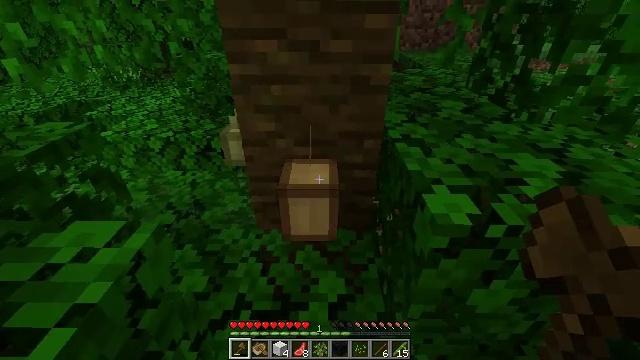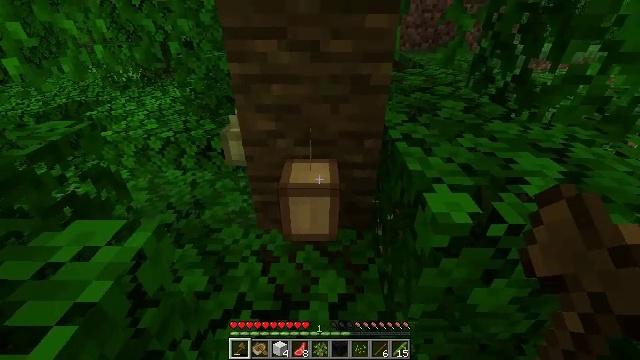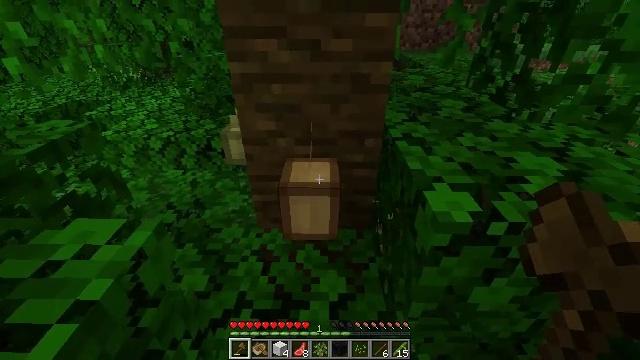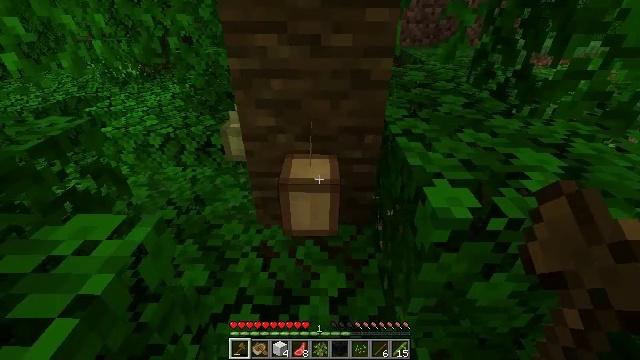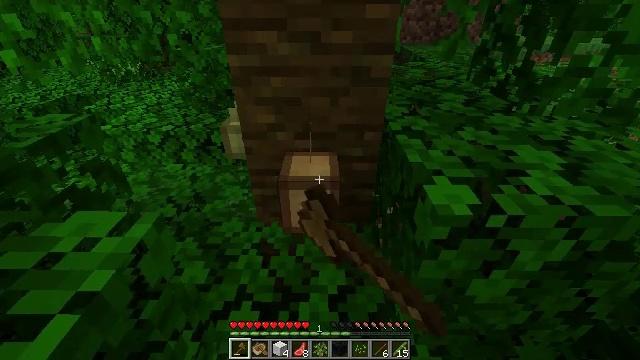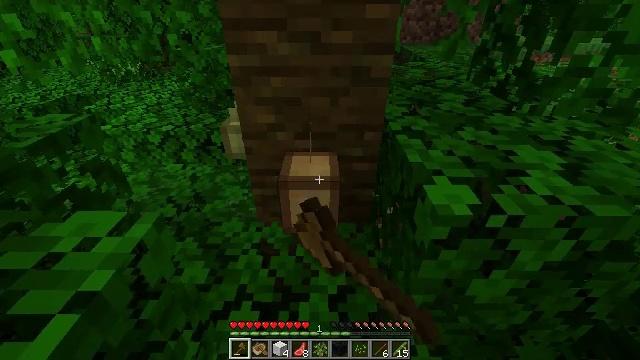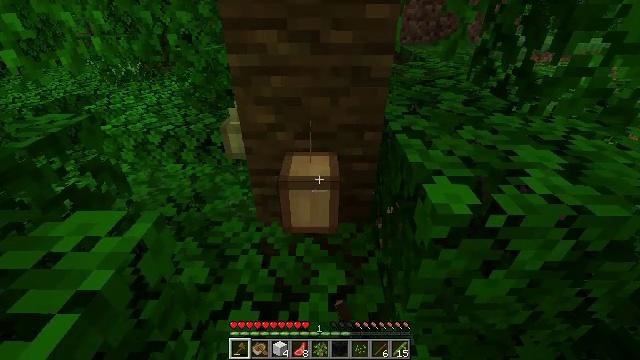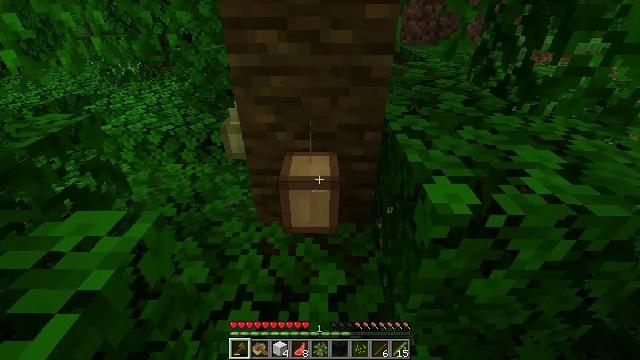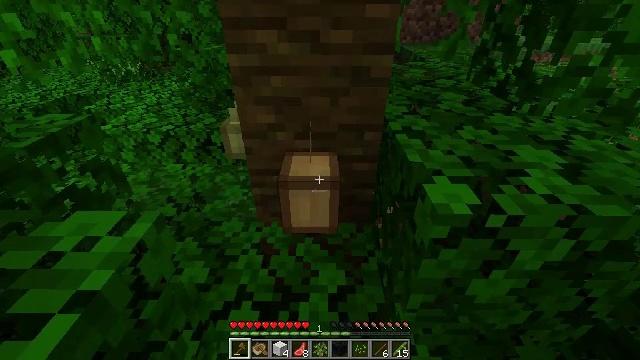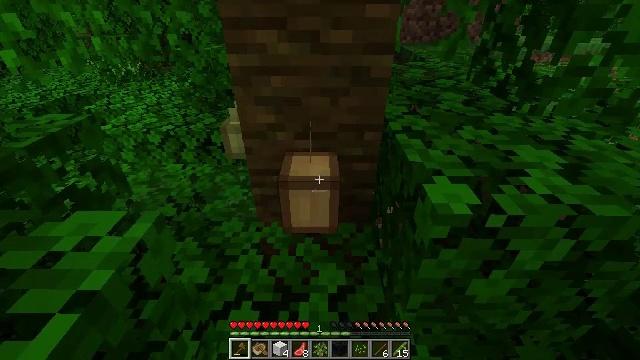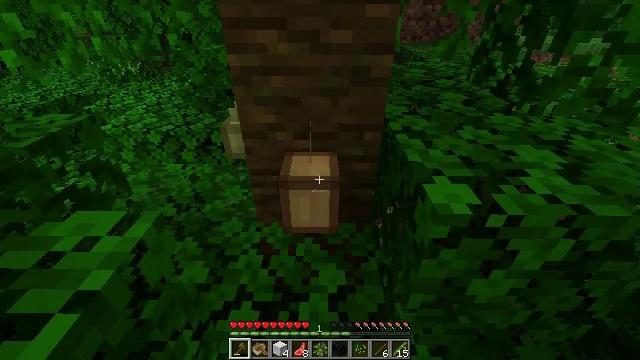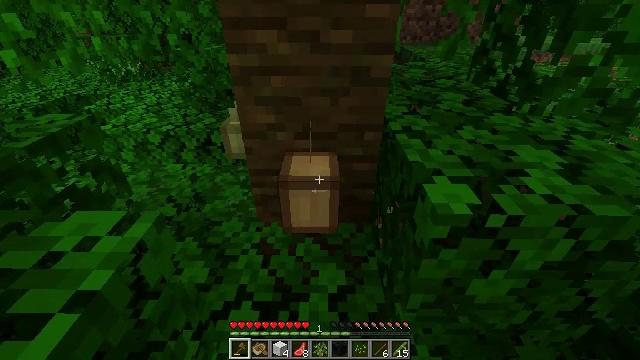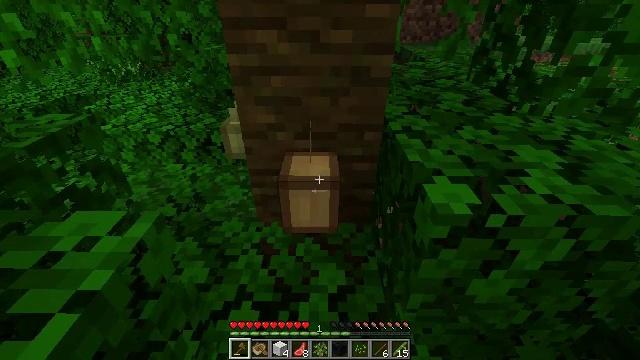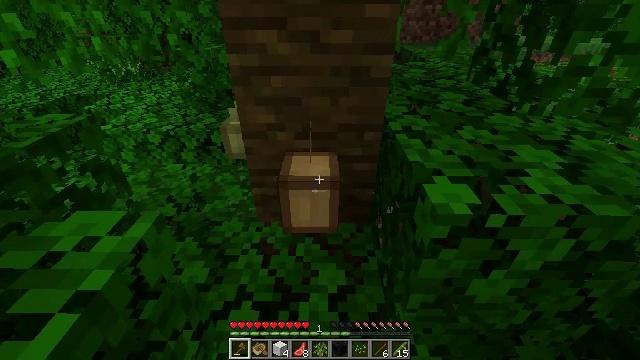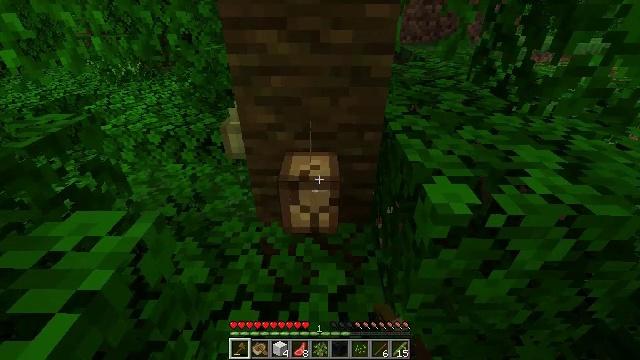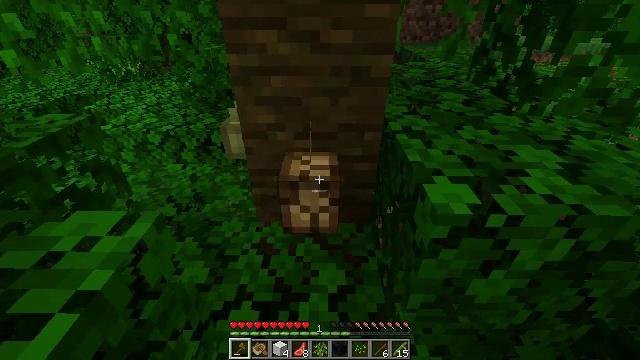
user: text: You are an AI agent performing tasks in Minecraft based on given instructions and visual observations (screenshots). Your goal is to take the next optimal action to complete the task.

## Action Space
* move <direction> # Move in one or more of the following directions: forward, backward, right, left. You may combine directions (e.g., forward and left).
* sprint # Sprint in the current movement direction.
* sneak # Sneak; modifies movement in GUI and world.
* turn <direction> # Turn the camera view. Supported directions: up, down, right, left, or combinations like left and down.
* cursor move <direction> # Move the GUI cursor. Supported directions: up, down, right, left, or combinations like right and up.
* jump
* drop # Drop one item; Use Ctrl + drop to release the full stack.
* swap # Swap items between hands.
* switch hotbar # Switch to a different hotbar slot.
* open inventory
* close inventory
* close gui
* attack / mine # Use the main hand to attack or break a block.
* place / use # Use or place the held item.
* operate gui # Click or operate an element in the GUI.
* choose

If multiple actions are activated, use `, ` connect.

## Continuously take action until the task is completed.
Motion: motion action
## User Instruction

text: Collect cocoa beans.
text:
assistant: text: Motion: no_op
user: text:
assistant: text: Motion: no_op
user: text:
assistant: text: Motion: attack / mine
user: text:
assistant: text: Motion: attack / mine
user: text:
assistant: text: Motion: attack / mine
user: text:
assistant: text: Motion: no_op
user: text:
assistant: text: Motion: no_op
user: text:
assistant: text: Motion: no_op
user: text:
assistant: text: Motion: no_op
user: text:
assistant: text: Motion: no_op
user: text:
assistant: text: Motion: no_op
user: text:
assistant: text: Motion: no_op
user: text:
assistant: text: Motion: attack / mine
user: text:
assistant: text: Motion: attack / mine
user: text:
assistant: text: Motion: attack / mine
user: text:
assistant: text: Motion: attack / mine
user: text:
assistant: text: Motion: attack / mine
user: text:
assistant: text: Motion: attack / mine
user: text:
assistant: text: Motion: attack / mine
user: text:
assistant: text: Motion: attack / mine
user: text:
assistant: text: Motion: attack / mine